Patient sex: M
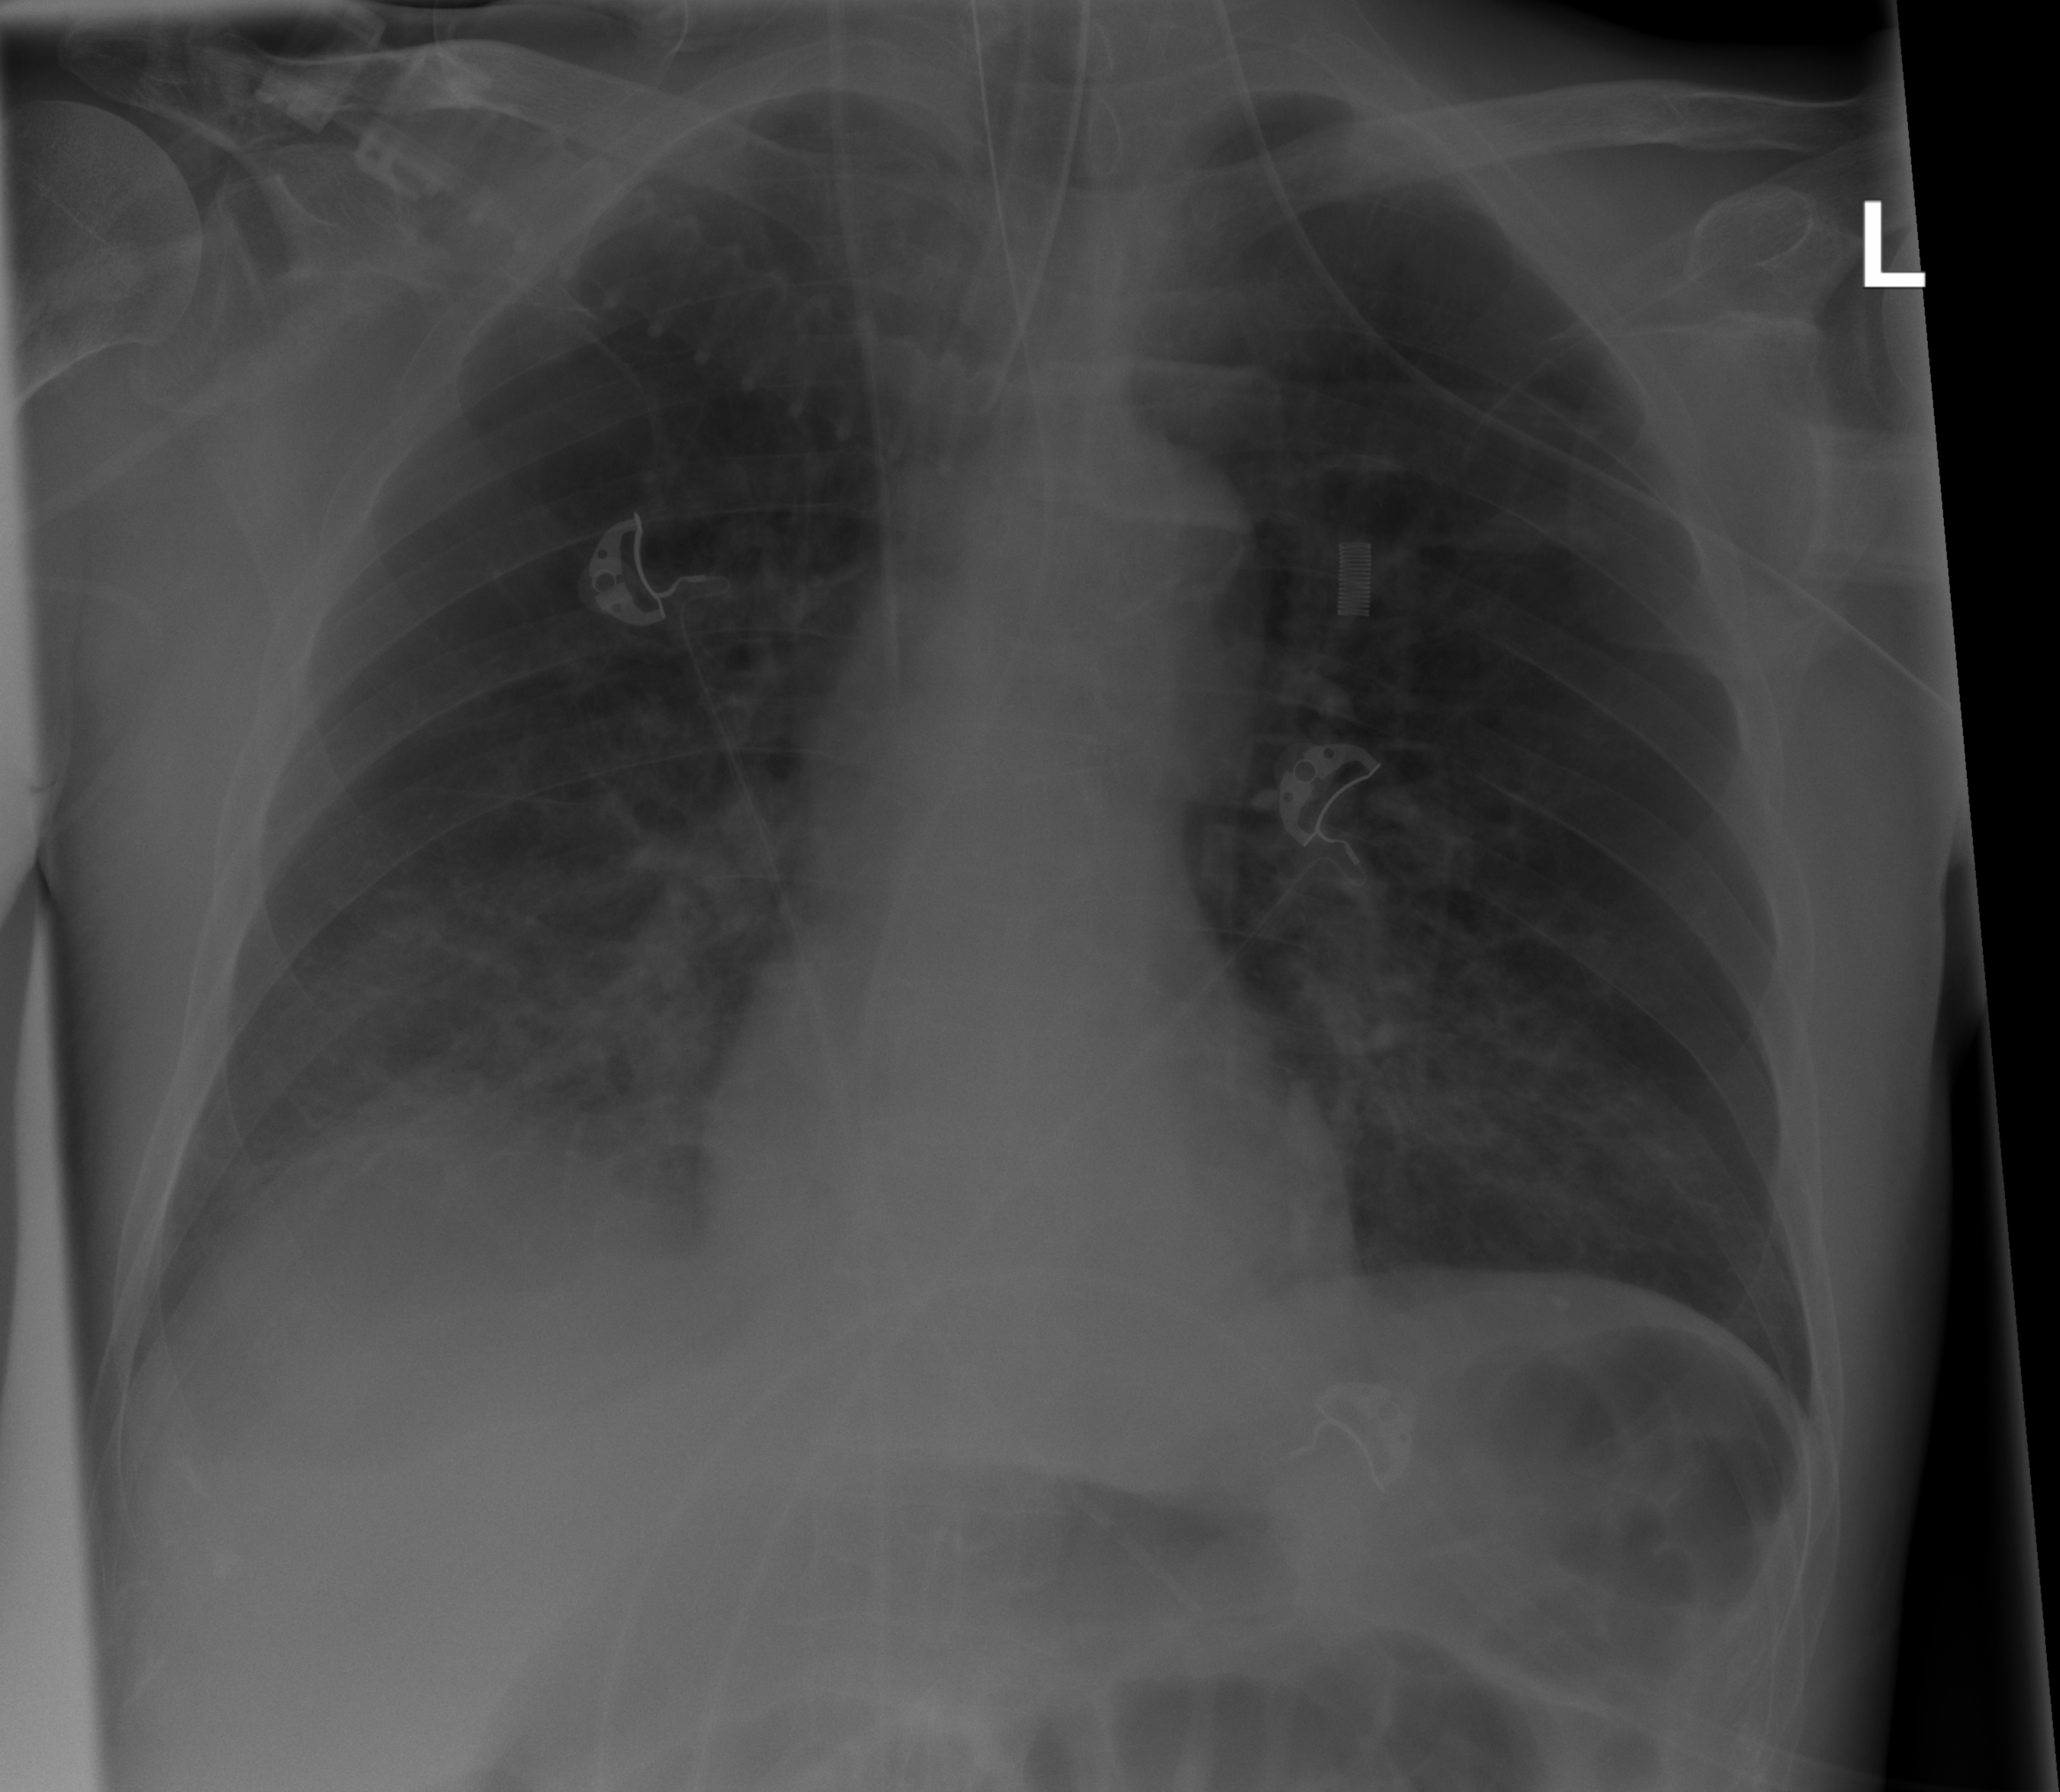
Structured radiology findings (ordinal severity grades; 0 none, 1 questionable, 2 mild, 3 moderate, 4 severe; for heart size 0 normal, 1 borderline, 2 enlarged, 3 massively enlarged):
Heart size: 0
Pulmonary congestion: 0
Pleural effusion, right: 0
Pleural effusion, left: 0
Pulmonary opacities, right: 1
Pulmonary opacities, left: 0
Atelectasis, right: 2
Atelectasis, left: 2